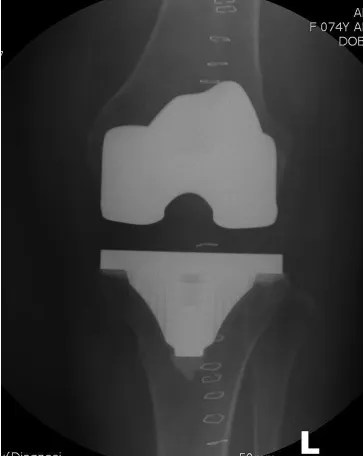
Immediate post-operative radiograph. Anteroposterior fluoroscopy showed well positioned implant.
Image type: radiology (x_ray)